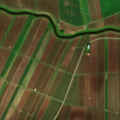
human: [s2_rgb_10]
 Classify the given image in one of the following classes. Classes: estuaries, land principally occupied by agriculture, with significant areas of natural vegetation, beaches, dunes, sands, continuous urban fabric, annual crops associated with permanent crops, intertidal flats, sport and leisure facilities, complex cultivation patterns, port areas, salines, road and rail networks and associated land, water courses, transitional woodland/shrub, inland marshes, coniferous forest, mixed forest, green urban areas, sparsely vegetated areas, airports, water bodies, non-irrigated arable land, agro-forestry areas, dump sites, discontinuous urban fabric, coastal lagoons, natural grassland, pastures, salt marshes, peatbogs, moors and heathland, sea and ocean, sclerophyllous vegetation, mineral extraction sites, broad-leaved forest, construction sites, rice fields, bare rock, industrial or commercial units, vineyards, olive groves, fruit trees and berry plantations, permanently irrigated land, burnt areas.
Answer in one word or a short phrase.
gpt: non-irrigated arable land